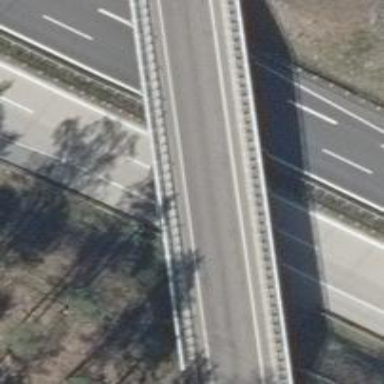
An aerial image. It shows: Bridge with beam structure.